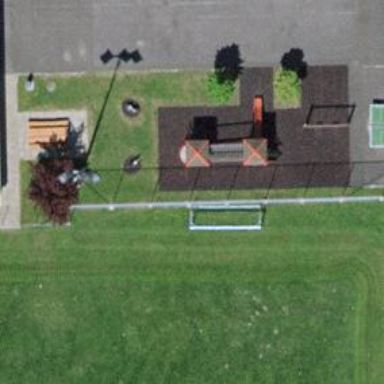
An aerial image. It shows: Springy playground.